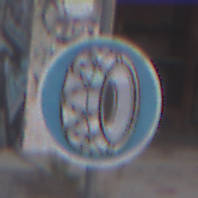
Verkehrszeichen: SchneekettenVorgeschrieben
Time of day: SunriseSunset
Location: Outdoor (Suburban)
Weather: PartlyCloudy
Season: NotSpecified
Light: Natural